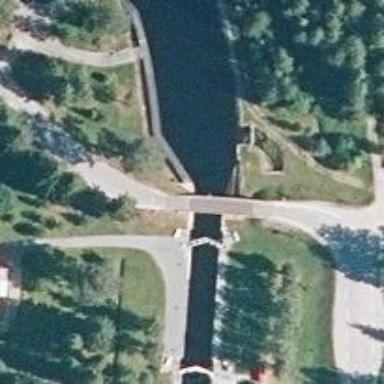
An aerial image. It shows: Lock gate along waterway.